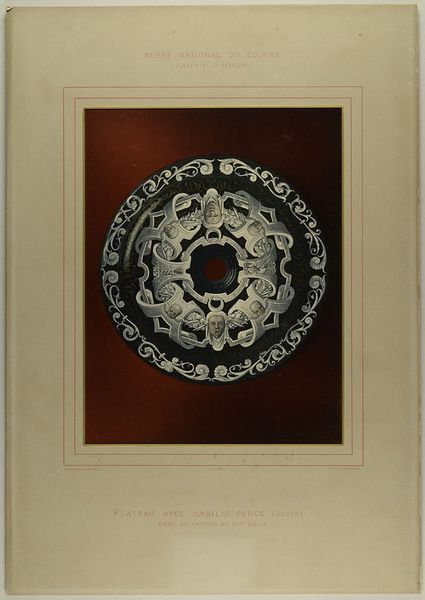
Künstler: Léon Vidal
Standort: Hamburg
Institution: Museum für Kunst und Gewerbe Hamburg
Schlagwörter: papier, foto, fotografie, photographie, photo, kunstgewerbe, kunsthandwerk, verfahren, lichtbild, objektstudie, kunstwerke, sachfotografie, industriedesign, bildwerke, angewandte und bildende kunst, hessische systematik, objektstudien, sachphotographie, reproduktionsfotografie, kunstreproduktion, reproduktionsphotographie, fotochromdruck, orell, füßli, photochromdruck, photochrom